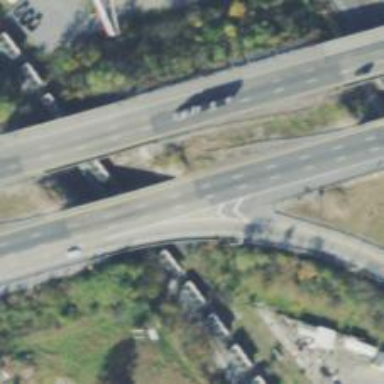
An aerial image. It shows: Motorway bridge.